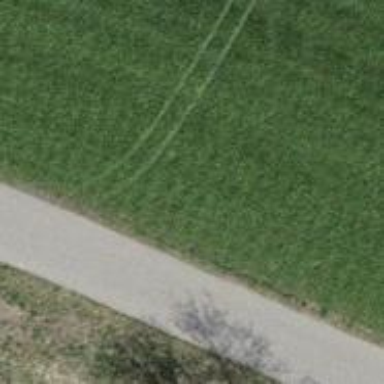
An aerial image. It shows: Asphalt track with grade1 quality. It is designed for agricultural vehicles.